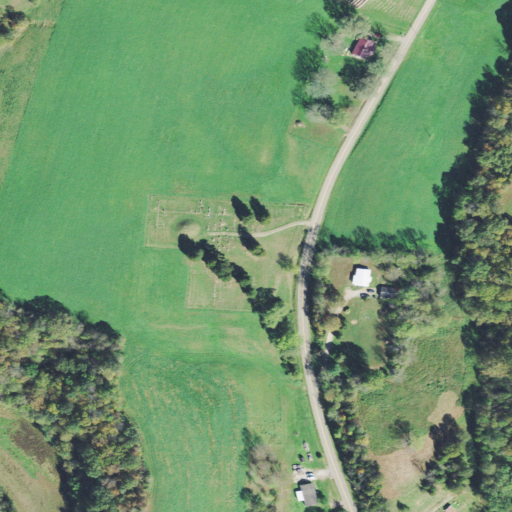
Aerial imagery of mountain in Ohio named Mound Cemetery Mound containing pasture, cultivated crops, deciduous forest, open development, mixed forest, and low intensity development